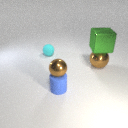
small cyan rubber sphere to the left of large brown metal sphere